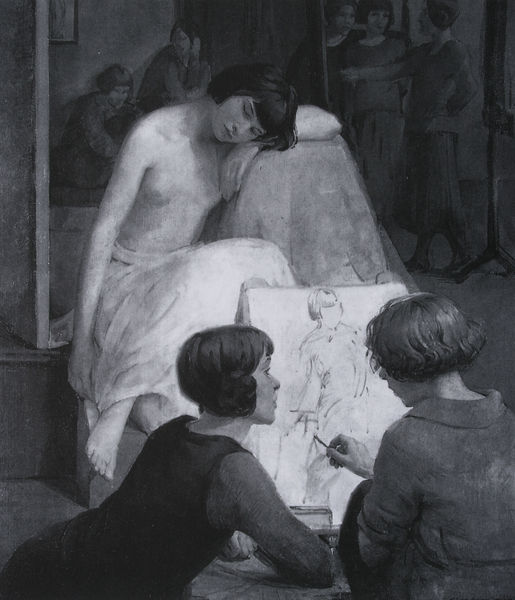
Titel: Rest Time in Life Class
Künstler: Dorothy Johnstone
Standort: Edinburgh
Institution: City Art Centre
Schlagwörter: akt, gemälde, gruppe, körper, nackt, weiß, aquarell, frauen, menschen, mädchen, sitzen, brust, frau, grau, hintergrund, männer, raum, schwarz, skizze, zeichnung, zimmer, tuch, malerei, rock, bluse, portrait, spiegel, haare, pose, schultern, brüste, papier, modell, schule, studie, saal, atelier, maler, malerin, staffelei, nackte, verträumt, leinwand, posieren, kunst, künstlerin, malen, studien, zeichnen, schwaru, studium, zeichenblock, reformkleid, akademie, klasse, skizzieren, aktmodell, aktmalerei, aktskizze, malschule, künstlerinnen, zeichenkurs, kunstakademie, zeichenschule, malsaal, aktzeichnung, kunstschule, kunstunterricht, aktzeichnen, kurs, kunststudentinnen, kunststudium, modell sitzen, obenohne, pigur, studentinnen, zeichensaal